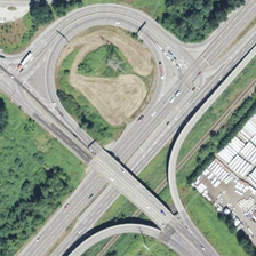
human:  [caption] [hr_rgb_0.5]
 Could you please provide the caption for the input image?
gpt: Many trees were planted on both sides of the road.

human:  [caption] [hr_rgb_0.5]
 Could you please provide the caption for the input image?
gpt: Many trees were planted on both sides of the street.

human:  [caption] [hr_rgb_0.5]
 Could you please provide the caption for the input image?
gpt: The big factory is on the side of the road.

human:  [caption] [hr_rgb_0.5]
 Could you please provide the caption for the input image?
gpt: A large number of trees were planted on both sides of the road.

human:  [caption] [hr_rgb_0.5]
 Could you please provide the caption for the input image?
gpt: The big factory is by the side of the road.